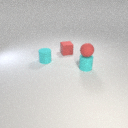
small red rubber cube behind small cyan rubber cylinder